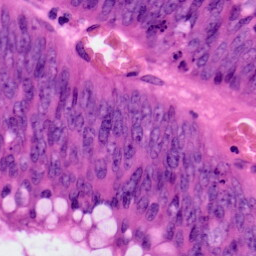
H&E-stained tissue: Colon